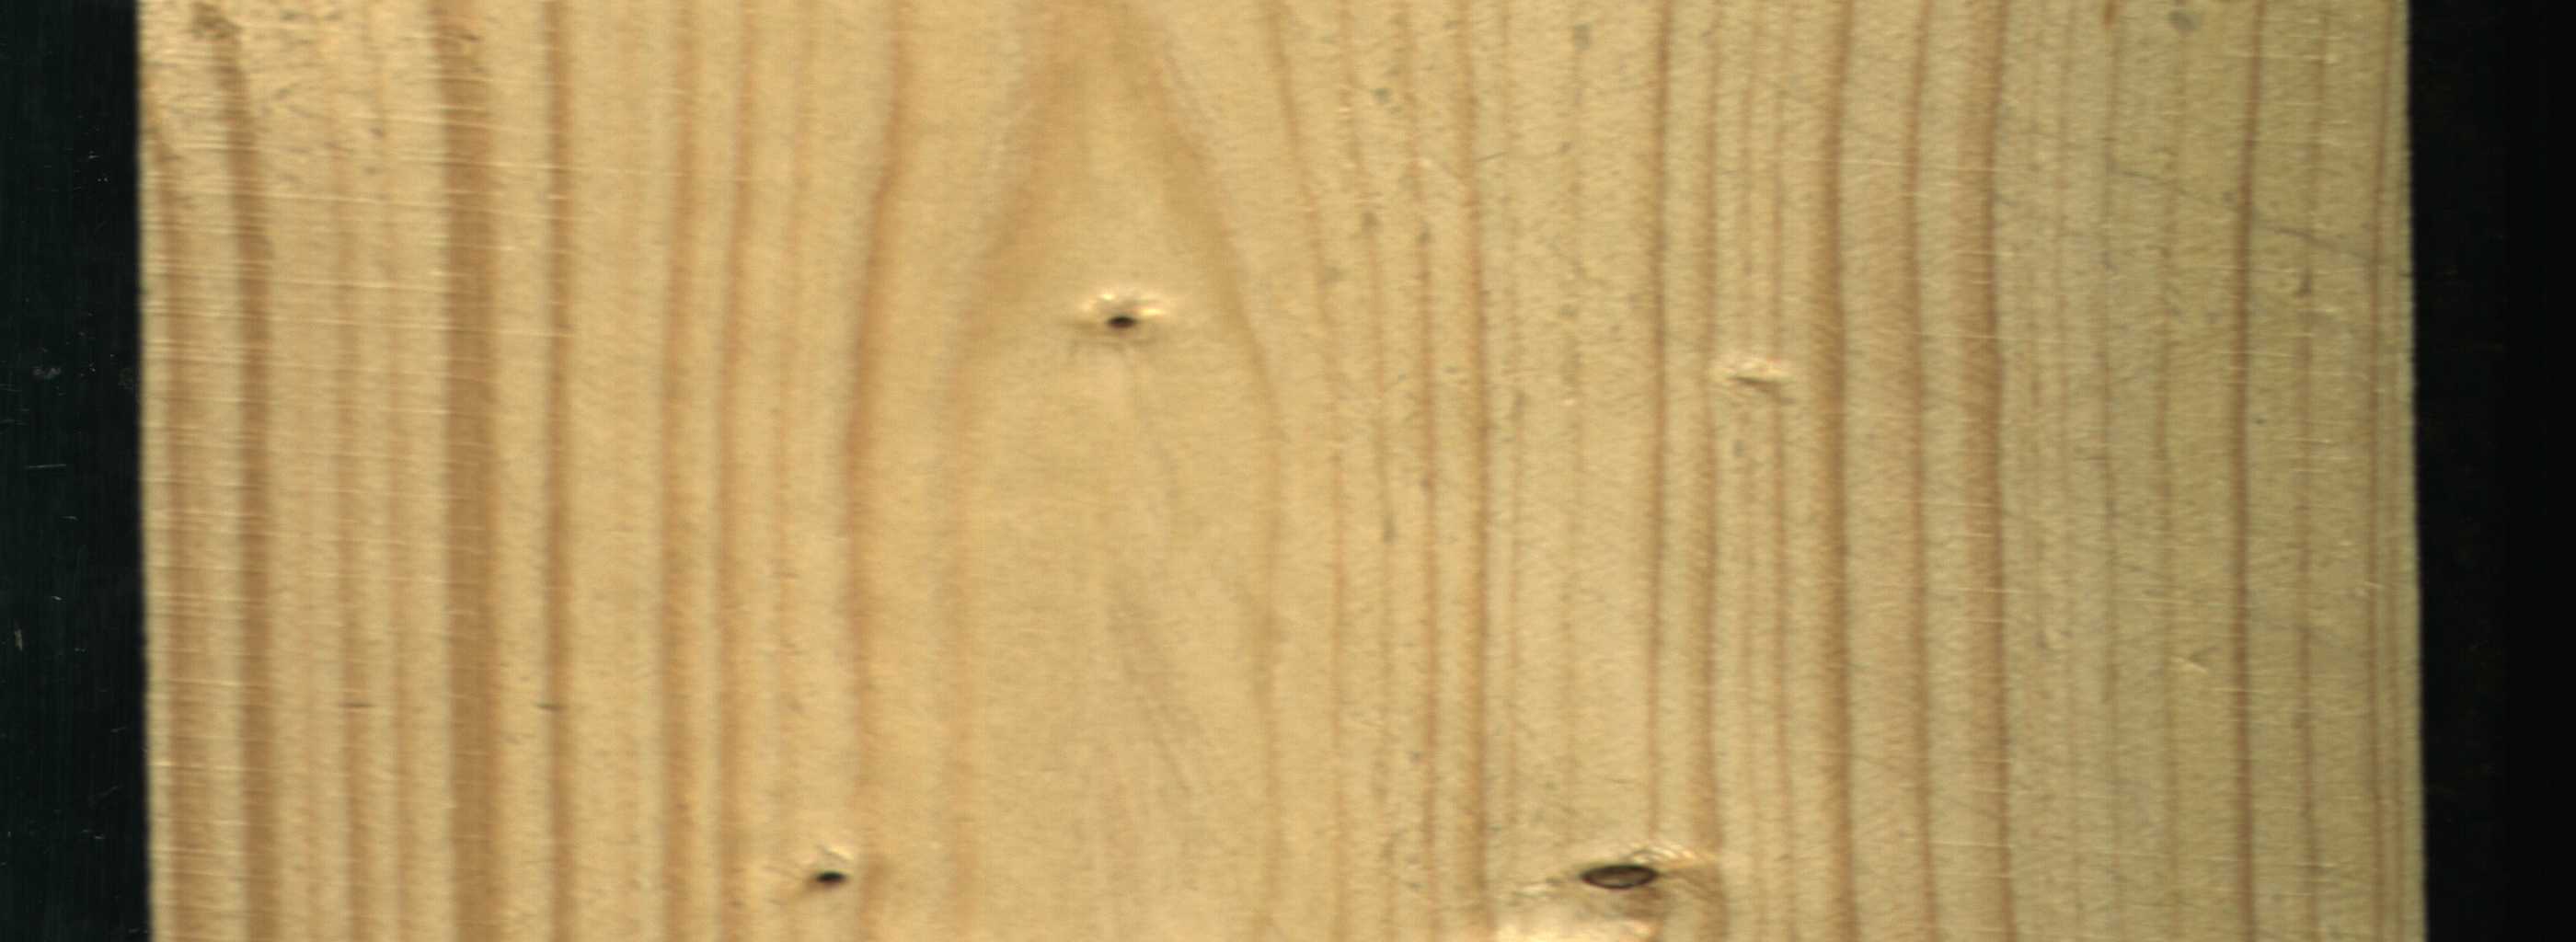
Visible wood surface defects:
Dead_Knot
Dead_Knot
Live_Knot